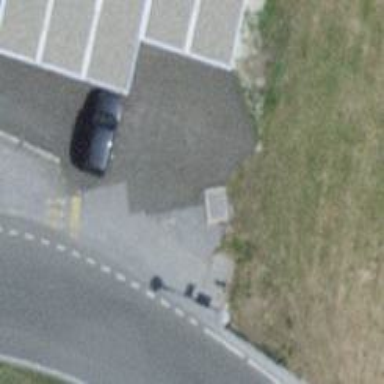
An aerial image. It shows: Shelter.